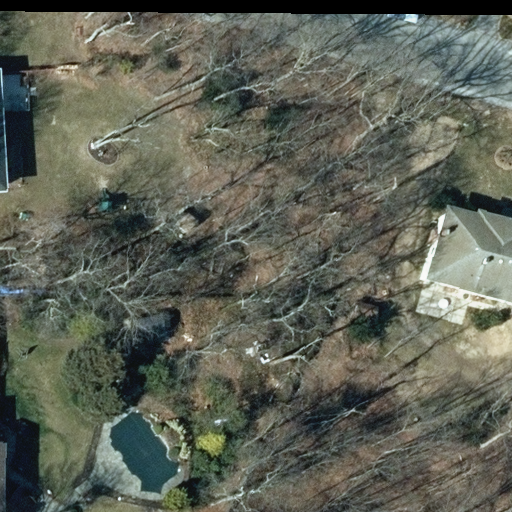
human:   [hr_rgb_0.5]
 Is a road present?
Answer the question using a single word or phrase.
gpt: yes

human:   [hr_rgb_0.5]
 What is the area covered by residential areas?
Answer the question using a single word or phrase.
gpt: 10637m2

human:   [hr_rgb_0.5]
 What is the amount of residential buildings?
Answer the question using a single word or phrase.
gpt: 3

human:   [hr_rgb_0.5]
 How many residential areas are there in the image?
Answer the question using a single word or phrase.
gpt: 1

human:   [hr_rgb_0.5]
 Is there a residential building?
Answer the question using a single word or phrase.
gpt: yes

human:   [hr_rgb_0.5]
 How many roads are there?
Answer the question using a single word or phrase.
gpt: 1

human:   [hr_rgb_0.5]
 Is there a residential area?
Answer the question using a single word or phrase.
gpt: yes

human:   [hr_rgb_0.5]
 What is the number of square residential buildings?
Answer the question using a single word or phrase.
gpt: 0

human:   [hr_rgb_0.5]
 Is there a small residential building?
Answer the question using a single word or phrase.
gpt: yes

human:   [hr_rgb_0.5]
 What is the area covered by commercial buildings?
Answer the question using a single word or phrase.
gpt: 0m2

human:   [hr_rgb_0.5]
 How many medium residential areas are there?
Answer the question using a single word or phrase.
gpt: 0

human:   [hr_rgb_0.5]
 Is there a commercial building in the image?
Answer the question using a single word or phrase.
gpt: no

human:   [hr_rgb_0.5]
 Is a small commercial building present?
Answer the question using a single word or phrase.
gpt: no

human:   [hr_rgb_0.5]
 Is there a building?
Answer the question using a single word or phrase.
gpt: yes

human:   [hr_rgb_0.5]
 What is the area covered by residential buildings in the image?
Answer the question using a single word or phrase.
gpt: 338m2

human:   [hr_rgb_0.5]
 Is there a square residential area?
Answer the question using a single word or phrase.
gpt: no

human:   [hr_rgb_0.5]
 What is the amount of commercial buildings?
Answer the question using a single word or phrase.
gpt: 0

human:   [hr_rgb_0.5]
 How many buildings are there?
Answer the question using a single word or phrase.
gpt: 3

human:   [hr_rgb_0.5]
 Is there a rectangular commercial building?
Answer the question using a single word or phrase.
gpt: no

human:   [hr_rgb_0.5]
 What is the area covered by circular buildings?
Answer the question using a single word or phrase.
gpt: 0m2

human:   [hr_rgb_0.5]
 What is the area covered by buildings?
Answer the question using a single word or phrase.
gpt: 338m2

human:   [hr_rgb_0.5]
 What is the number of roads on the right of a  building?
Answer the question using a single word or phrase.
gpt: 1

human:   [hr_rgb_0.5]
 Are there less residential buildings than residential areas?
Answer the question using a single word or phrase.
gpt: no

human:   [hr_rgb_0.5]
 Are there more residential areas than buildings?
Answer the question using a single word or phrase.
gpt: no

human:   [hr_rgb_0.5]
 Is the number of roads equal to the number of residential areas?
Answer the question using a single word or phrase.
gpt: yes

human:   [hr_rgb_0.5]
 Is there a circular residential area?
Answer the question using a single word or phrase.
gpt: no

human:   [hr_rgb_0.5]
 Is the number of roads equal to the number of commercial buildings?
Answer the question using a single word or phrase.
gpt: no

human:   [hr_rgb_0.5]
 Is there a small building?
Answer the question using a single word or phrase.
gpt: yes

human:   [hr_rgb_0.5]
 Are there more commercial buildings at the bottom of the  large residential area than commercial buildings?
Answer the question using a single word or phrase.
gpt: no

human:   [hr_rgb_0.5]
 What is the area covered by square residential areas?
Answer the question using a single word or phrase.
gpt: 0m2

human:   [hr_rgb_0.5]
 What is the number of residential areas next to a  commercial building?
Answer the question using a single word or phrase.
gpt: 0

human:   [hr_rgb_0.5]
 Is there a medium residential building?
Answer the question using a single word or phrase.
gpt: yes

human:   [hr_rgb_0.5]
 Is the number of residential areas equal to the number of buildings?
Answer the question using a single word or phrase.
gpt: no

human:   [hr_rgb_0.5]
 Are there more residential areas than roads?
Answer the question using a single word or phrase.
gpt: no

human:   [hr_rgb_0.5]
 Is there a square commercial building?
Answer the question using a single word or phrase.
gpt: no

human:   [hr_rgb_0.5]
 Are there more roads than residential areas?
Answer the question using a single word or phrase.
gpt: no

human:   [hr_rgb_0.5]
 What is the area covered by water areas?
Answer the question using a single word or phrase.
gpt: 0m2

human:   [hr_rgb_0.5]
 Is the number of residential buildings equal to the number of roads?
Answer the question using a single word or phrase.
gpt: no

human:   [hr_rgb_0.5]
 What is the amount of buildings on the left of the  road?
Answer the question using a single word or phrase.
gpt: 2

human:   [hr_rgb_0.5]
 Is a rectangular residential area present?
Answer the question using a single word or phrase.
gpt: yes

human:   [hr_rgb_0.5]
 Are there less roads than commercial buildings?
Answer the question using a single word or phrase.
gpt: no

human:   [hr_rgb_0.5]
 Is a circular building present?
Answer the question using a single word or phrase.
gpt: no

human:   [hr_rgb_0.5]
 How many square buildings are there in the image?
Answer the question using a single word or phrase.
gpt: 0

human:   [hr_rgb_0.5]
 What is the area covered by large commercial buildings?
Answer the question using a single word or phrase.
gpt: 0m2

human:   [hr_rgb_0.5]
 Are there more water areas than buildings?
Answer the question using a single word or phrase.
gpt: no

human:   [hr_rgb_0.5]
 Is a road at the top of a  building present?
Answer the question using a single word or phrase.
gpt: yes

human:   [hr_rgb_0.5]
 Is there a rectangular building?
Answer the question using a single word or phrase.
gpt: yes

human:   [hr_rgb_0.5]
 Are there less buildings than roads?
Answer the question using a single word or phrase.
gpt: no

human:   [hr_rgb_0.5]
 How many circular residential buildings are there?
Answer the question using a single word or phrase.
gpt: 0

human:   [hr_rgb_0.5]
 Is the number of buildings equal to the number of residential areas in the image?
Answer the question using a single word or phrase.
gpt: no

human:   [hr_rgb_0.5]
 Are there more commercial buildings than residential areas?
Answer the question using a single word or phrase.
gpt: no

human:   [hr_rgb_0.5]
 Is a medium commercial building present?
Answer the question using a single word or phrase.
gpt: no

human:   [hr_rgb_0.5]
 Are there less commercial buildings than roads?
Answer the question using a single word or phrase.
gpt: yes

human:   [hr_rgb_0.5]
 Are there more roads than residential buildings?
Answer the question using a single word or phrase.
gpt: no

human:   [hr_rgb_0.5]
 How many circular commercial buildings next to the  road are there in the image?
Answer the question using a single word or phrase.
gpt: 0

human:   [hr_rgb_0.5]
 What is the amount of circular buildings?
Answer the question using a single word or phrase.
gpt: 0

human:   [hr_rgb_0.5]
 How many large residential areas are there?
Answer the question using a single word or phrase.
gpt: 1

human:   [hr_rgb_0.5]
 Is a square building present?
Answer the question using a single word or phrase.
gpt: no

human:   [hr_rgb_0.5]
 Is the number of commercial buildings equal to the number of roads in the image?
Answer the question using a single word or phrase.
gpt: no

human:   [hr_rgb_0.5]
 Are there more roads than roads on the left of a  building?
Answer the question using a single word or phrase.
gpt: yes

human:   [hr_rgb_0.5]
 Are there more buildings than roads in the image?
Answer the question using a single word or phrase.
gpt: yes

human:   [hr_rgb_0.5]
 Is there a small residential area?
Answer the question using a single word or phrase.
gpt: no

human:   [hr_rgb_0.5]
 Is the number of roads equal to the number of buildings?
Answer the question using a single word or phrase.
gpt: no

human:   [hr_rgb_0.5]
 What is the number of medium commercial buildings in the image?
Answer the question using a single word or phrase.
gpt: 0